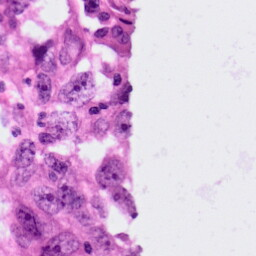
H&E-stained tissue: Lung